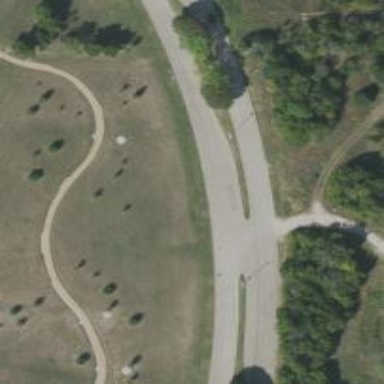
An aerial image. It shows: Tertiary road with separate sidewalk.